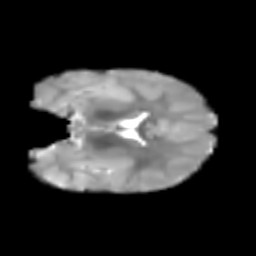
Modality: T2w
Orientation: coronal
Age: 6
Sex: male
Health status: healthy